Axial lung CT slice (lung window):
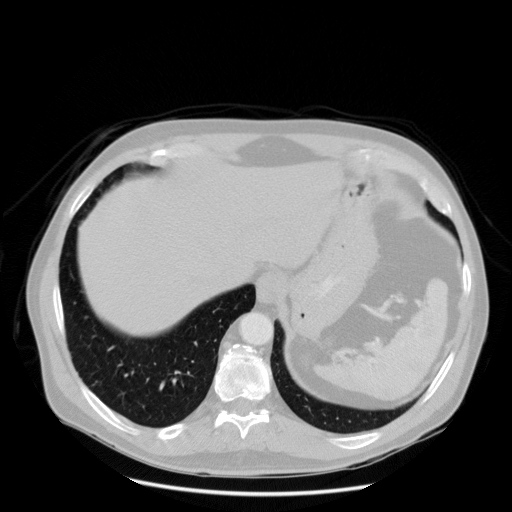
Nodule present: no